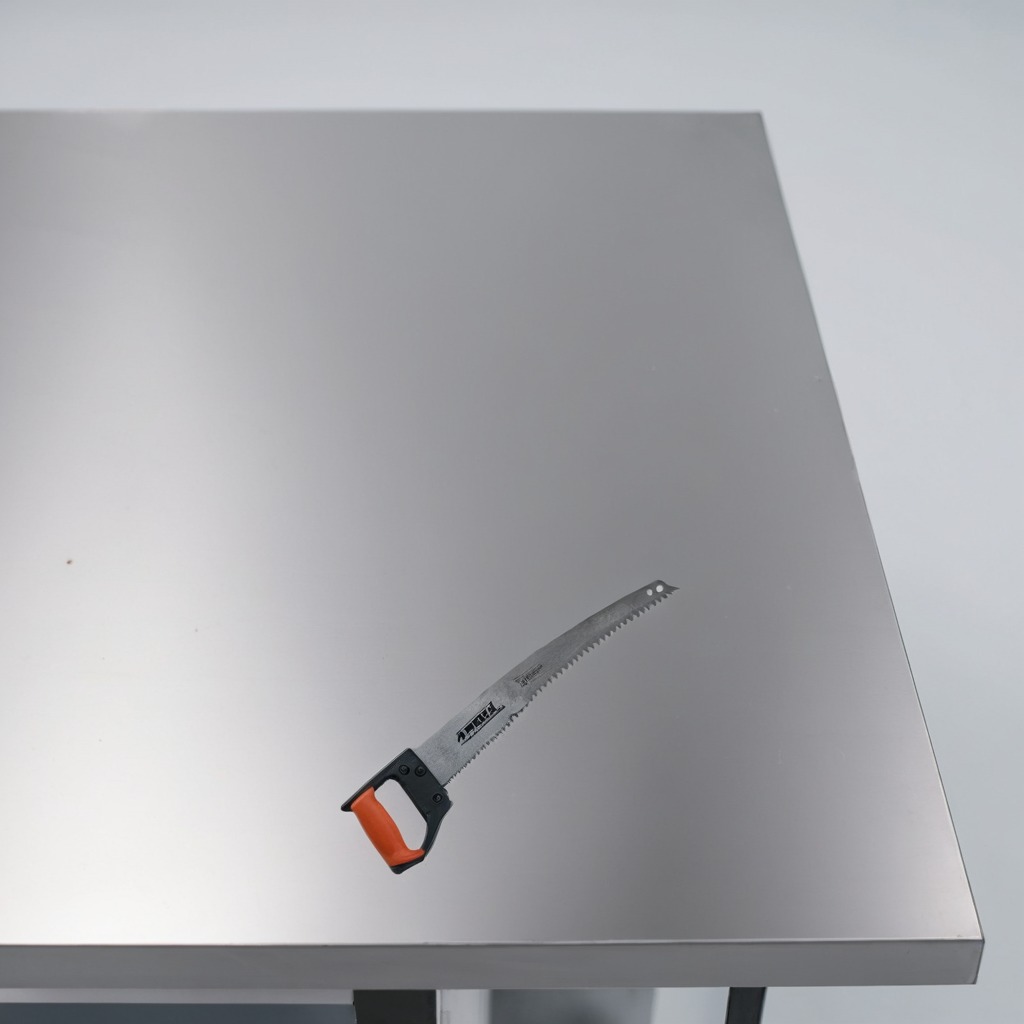
A handheld metal saw is lying on the stainless steel table in a high-end prototyping lab.